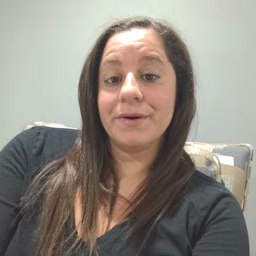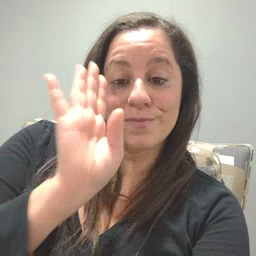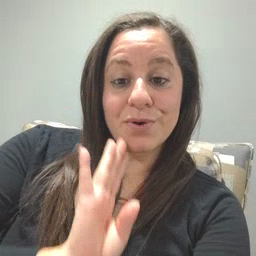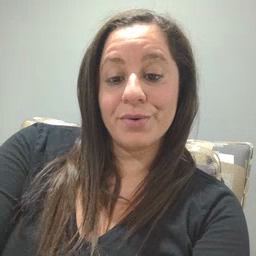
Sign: brown